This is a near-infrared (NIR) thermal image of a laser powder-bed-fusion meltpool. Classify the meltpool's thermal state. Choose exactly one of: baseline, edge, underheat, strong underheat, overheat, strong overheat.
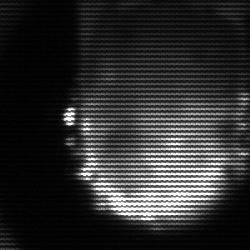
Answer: baseline